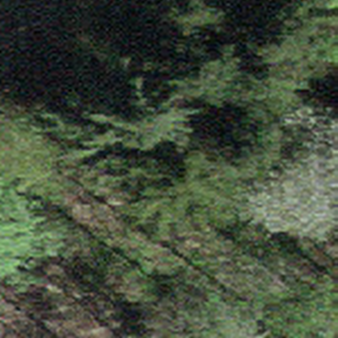
Label: other